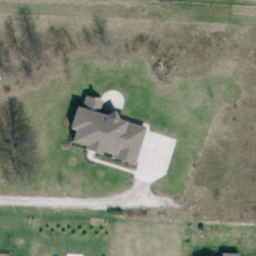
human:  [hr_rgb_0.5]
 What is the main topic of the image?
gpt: sparse residential